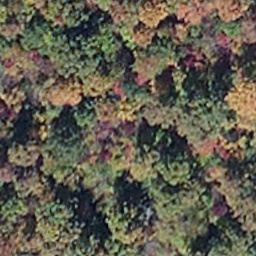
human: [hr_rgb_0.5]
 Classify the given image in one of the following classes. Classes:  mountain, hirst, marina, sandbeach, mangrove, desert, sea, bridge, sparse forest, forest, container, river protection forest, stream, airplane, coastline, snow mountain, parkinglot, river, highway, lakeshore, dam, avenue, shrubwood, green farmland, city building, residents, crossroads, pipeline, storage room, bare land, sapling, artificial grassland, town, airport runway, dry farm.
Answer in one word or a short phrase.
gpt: mangrove